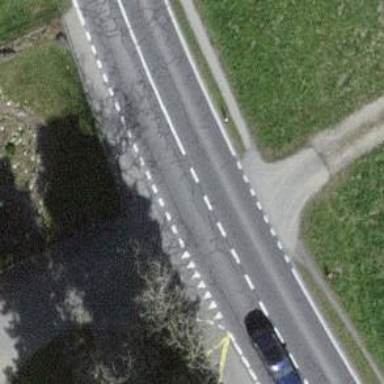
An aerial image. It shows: Road with "give way" sign.